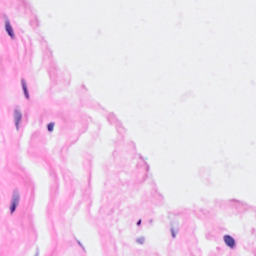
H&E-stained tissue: Breast